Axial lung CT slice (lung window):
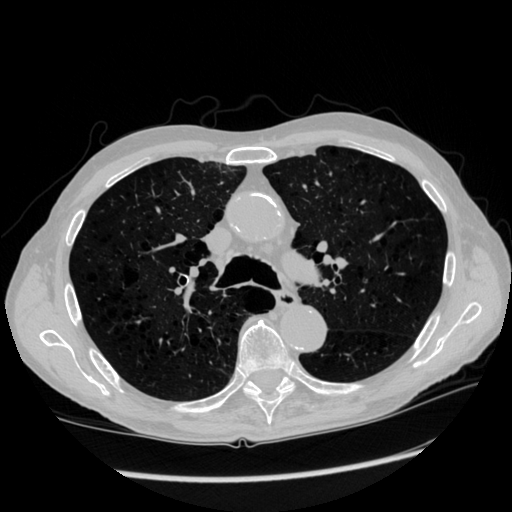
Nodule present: no